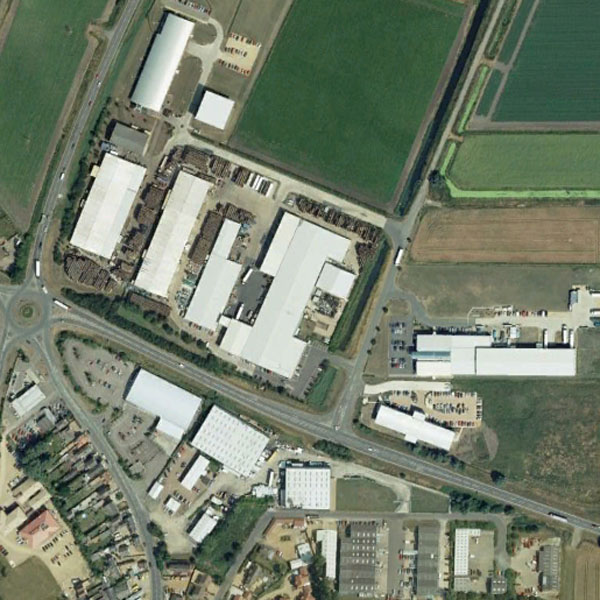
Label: Industrial